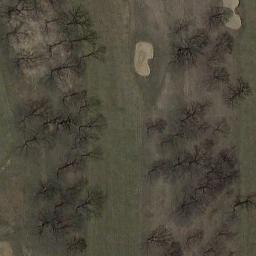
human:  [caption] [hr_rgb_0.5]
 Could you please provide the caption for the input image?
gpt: A lot of trees are beside the golf course .

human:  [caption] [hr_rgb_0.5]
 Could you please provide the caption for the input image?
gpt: There is a bunker on the large lawn of the golf course and many withered trees .

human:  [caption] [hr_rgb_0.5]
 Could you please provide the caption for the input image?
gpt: The golf course has a fairway and two sandpits and some bare barrier trees are on both sides of the fairway .

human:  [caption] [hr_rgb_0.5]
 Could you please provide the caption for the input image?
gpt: The picture shows a road with a nearly 180-degree turn .

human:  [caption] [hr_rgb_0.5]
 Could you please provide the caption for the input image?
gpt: There are many withered trees and two bunkers on the golf course .